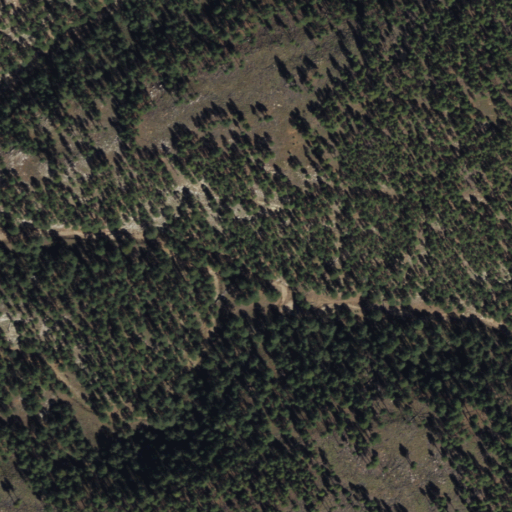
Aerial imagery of valley in Arizona named Spaulding Draw containing evergreen forest and shrub